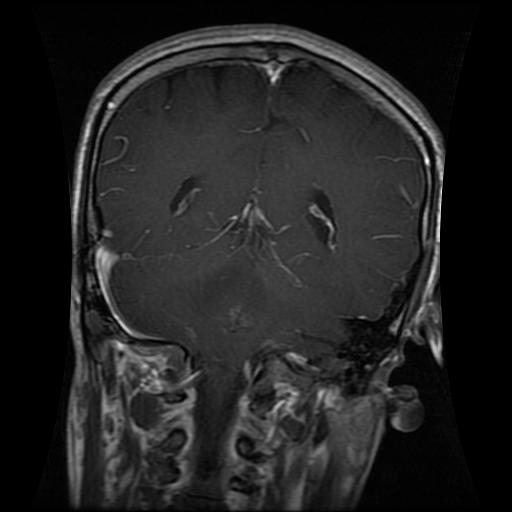
Label: glioma